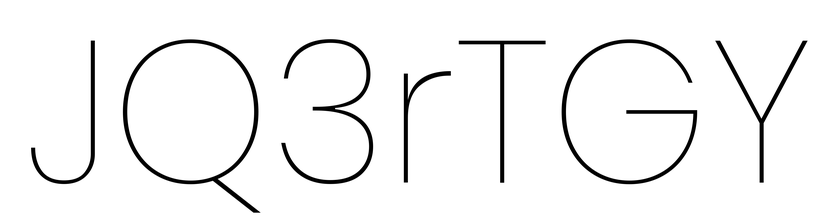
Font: Poppins-Thin